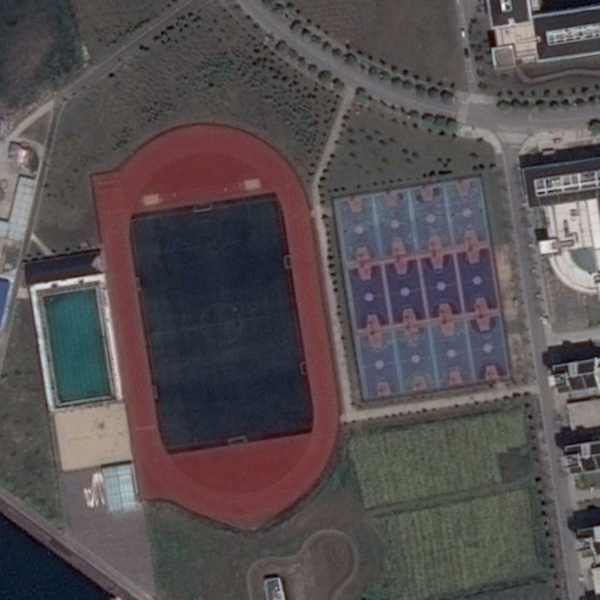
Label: Playground